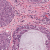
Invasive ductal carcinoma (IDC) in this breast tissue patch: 1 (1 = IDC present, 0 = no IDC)